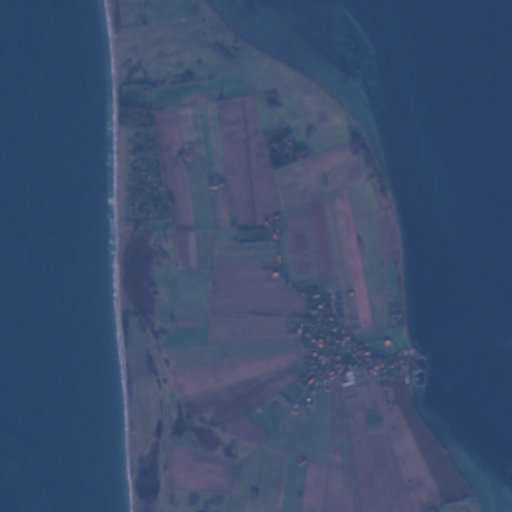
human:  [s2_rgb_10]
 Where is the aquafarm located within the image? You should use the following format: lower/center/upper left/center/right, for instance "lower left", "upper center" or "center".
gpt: The aquafarm is located in the upper right of the image.
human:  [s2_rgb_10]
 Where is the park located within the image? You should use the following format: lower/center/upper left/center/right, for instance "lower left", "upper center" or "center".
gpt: The park is located in the lower center of the image.
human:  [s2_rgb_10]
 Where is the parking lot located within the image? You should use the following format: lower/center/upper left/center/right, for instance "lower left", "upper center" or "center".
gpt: The parking lot is located in the center of the image.
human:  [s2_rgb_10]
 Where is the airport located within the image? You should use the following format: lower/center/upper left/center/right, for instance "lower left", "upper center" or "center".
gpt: There is no airport in the image.